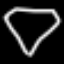
Label: diamond